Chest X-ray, PA view. Patient: 67 years old, sex M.
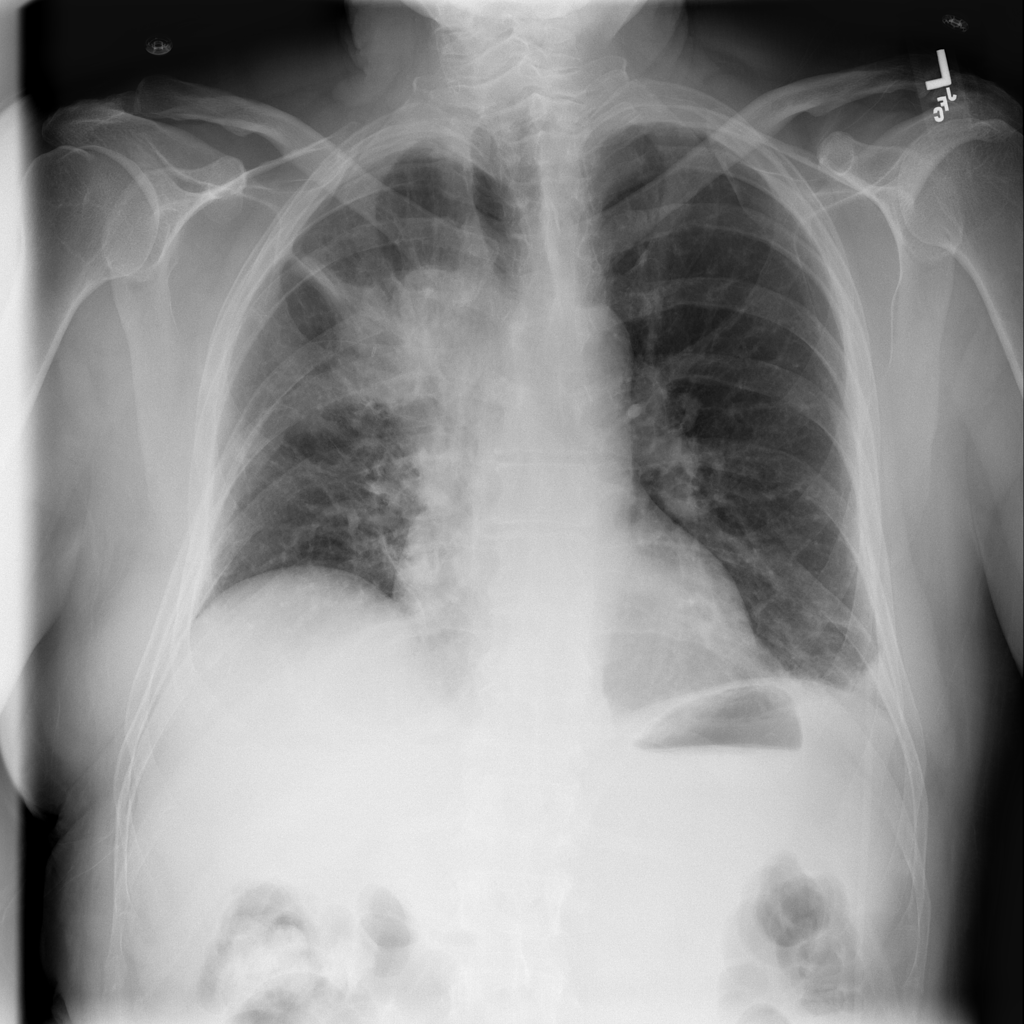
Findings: Mass